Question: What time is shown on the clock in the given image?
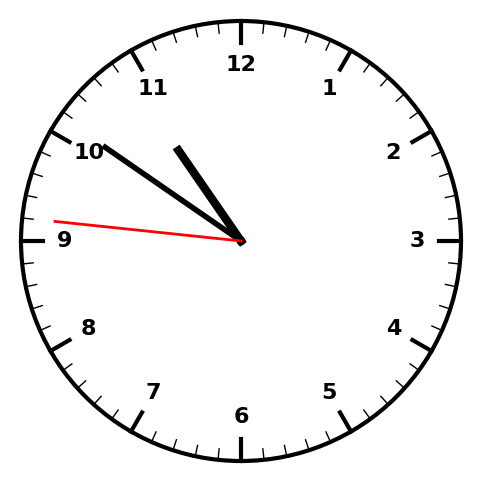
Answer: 10:50:46